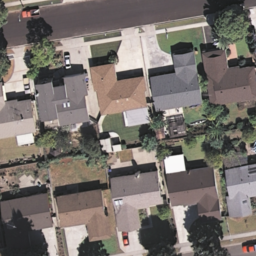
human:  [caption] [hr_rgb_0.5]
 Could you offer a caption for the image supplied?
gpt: It is a medium residential area .

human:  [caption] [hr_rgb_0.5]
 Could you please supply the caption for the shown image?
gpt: A medium residential area with houses and trees .

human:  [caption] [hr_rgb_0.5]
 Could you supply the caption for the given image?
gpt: A medium residential area with a road beside .

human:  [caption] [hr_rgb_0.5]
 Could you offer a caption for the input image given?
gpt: Many houses with plants surrounded in the medium residential area .

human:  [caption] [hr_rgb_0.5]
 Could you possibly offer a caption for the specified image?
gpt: This is a medium residential area with a road beside .